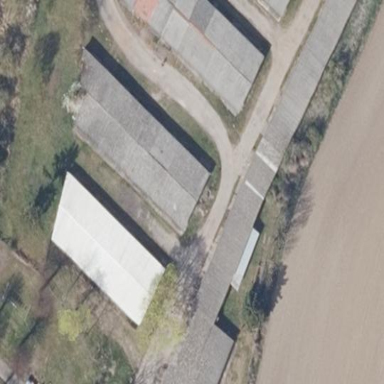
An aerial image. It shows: Group of garages.